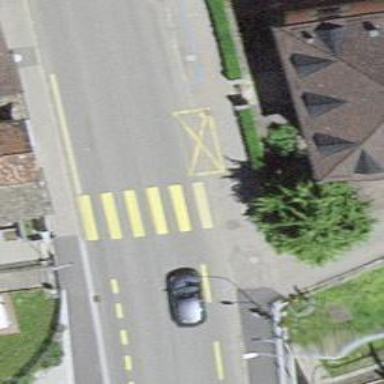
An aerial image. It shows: Uncontrolled zebra crossing on the road.